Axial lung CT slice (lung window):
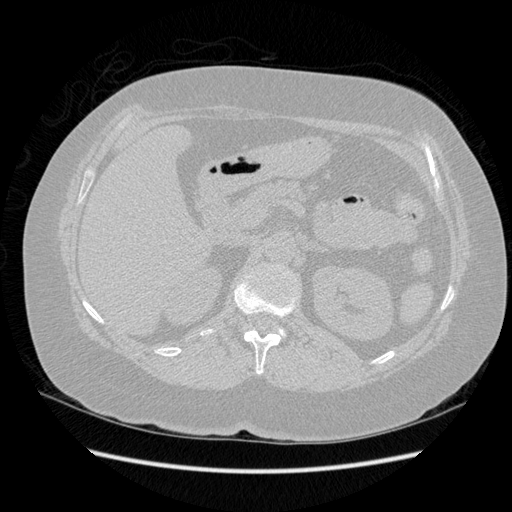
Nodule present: no